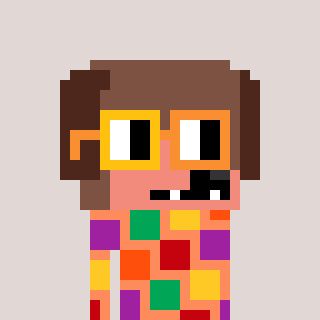
a pixel art character with square yellow and orange glasses, a dog-shaped head and a peachy-colored body on a warm background